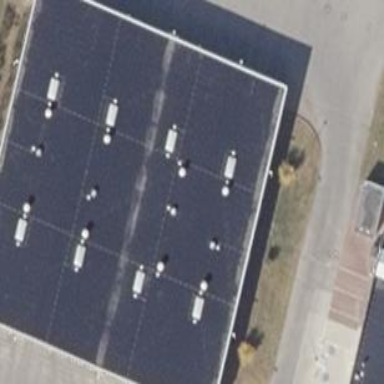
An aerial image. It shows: Industrial building.